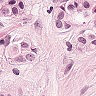
Metastatic tissue present: yes